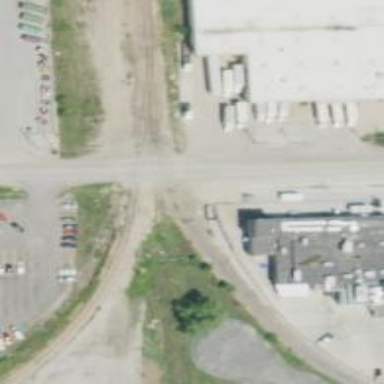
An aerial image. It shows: Rail spur service.